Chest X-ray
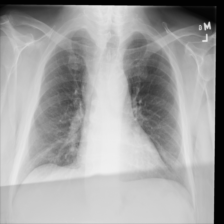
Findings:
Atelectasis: negative
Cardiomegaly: negative
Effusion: negative
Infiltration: negative
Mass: negative
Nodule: negative
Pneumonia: negative
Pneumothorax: negative
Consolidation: negative
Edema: negative
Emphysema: negative
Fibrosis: negative
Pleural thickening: negative
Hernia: negative